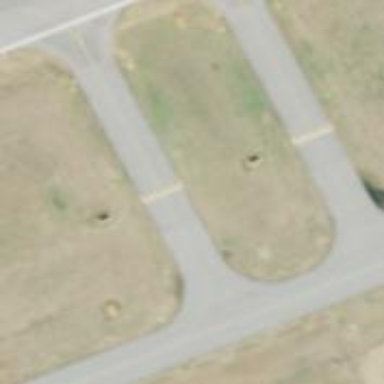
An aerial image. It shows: Taxiway at the airport with asphalt surface.